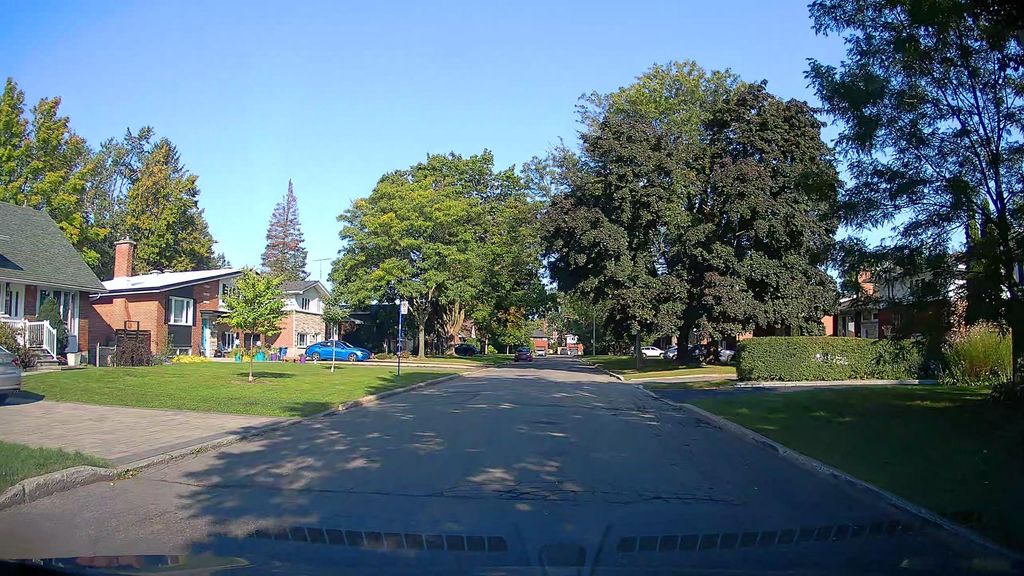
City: montreal